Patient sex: M
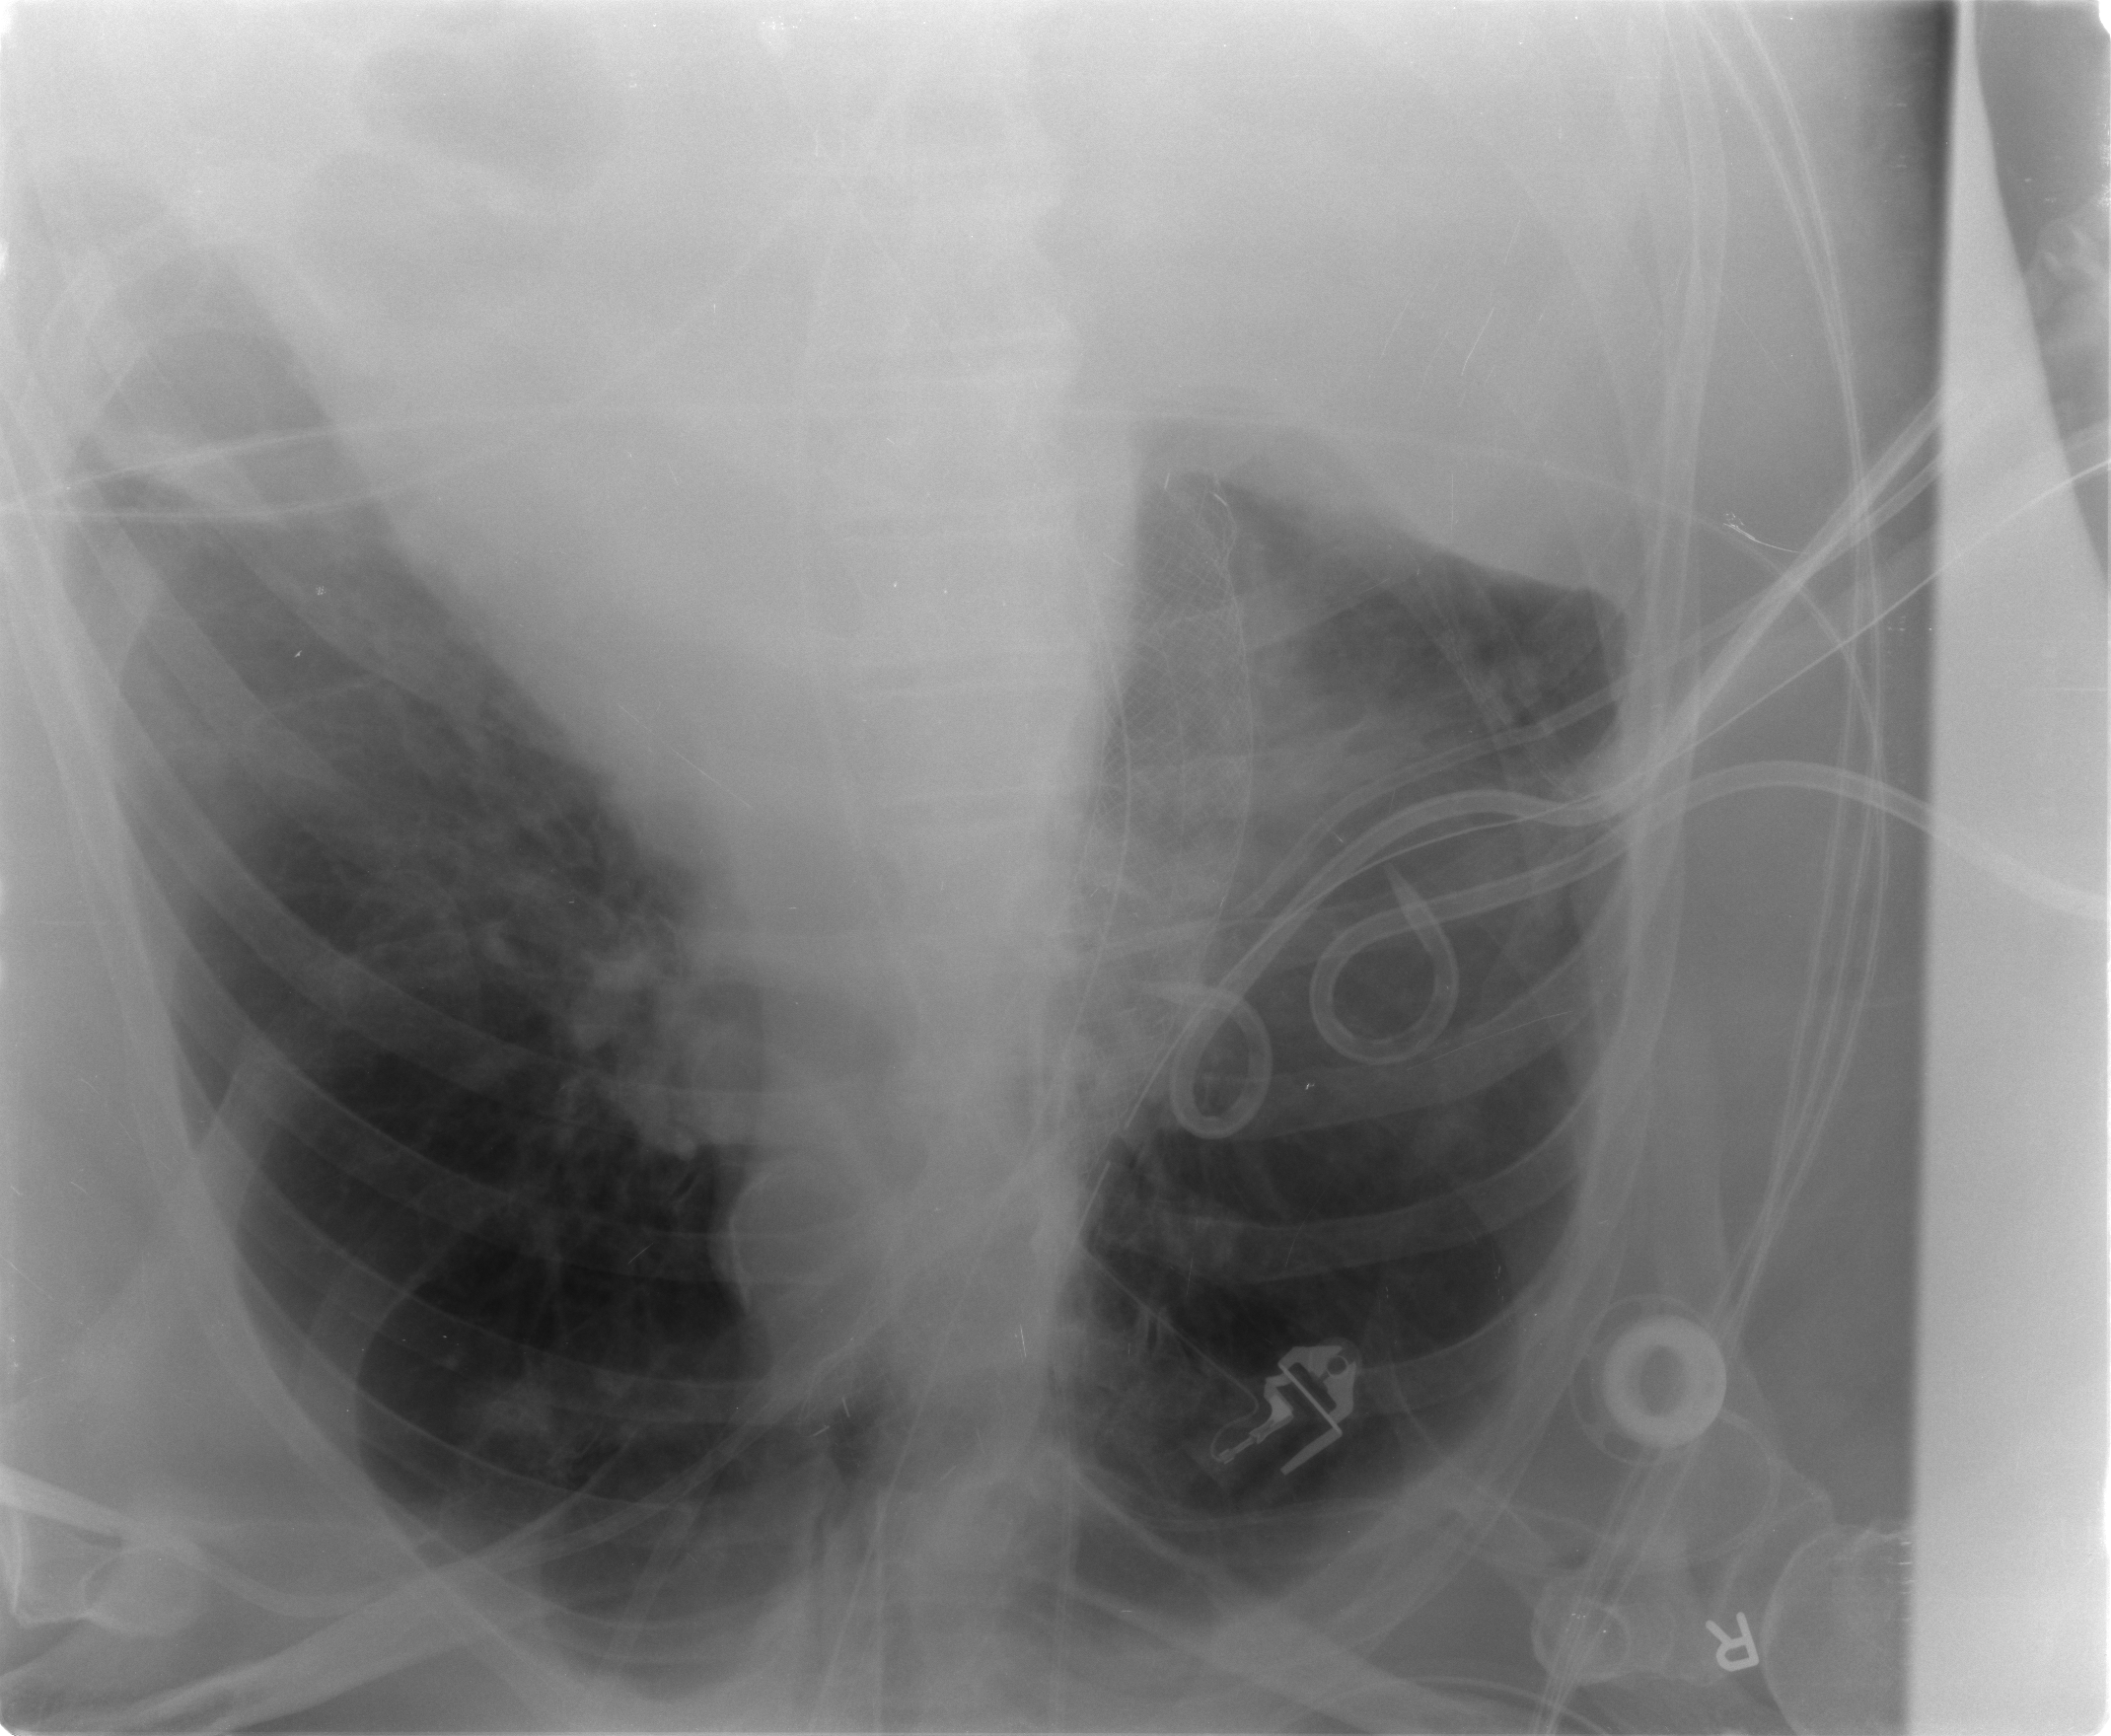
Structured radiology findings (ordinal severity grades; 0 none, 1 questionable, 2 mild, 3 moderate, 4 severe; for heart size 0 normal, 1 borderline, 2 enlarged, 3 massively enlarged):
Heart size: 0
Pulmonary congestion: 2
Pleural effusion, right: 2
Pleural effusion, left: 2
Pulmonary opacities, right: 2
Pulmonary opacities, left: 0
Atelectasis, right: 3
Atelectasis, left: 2